Question: I'm having trouble submitting some data to MySQL via php, i get the following error:
I'm not sure where i've gone wrong, any help would be great.
'''
<?php
$firstname = $_POST['firstname'];
$lastname = $_POST['lastname'];
$dob = $_POST['dob'];
$emergencycontact = $_POST['emergencycontactperson'];
$address = $_POST['addressline1'];
$city = $_POST['city'];
$state = $_POST['state'];
$zip = $_POST['zip'];
$homephone = $_POST['homephone'];
$cellphone = $_POST['cellphone'];
$guardian = $_POST['guardian'];
$inneighborhood = 0;
if ($zip == "49503")
$inneighborhood = 1;
$con = mysqli_connect("localhost", "cookarts_root", "password", "cookarts_database");
// Check connection
if (mysqli_connect_errno()) {
echo "Failed to connect to MySQL: " . mysqli_connect_error();
}
$sql = "INSERT INTO 'student' (FirstName, LastName, DOB, EmergencyContact, Address, City, State, ZIP, CellPhone, HomePhone, Guardian, InNeighborhood)
VALUES
($firstname', '$lastname', '$dob', '$emergencycontact', '$address', '$city', '$state', '$zip', '$cellphone', '$homephone', '$guardian', '$inneighborhood')";
if ($con->query($sql) === TRUE) {
echo 'users entry saved successfully';
}
else {
echo 'Error: '. $con->error;
}
mysqli_close($con);
?>
'''

If you need more info i'd be happy to provide it, thanks again for the help.
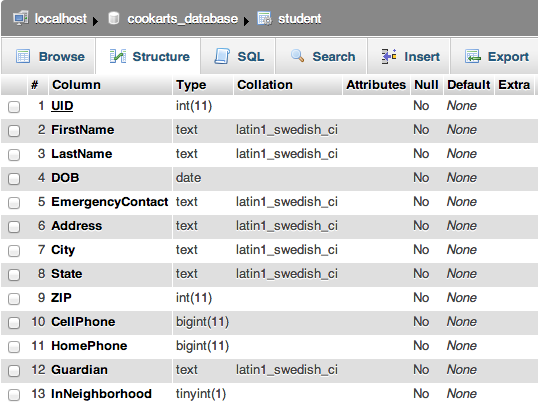
Answer: 'TableNames' are Identifiers so they should not be quoted with single quotes. Since the tableName you've used is not a reserved keyword, you can simply remove those wrapping quotes around,
'''
INSERT INTO student (FirstName, LastName....
'''
When you wrap something with single quotes, it forces that object to become a string literal. So when identifiers are wrap with single quotes, it means that they are not identifier anymore.
The server throws an exception because 'INSERT INTO' expects an identifier not string literal.
When you have accidentally used a table name which is a <URL>, don't use single quote to delimit the identifier but with 'backticks'.
As a sidenote, the query is vulnerable with <URL> of the variables came from the outside. Please take a look at the article below to learn how to prevent from it. By using 'PreparedStatements' you can get rid of using single quotes around values.
- <URL>